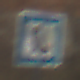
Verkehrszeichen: Fernsprecher
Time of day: MorningAfternoon
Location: Outdoor (Suburban)
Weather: PartlyCloudy
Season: NotSpecified
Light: Natural